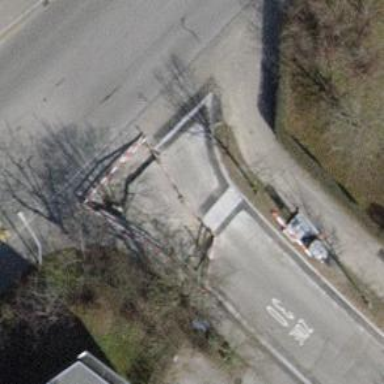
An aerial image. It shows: Traffic calming table.